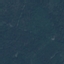
Label: Forest